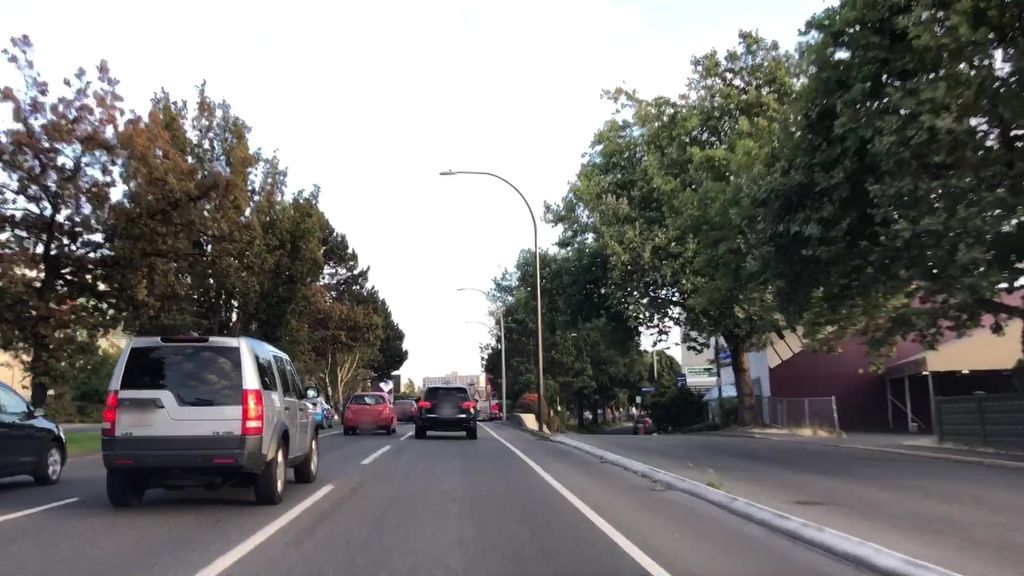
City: victoria